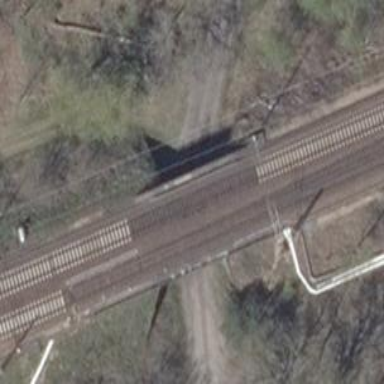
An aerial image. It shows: Bridge over electrified railway with contact line.